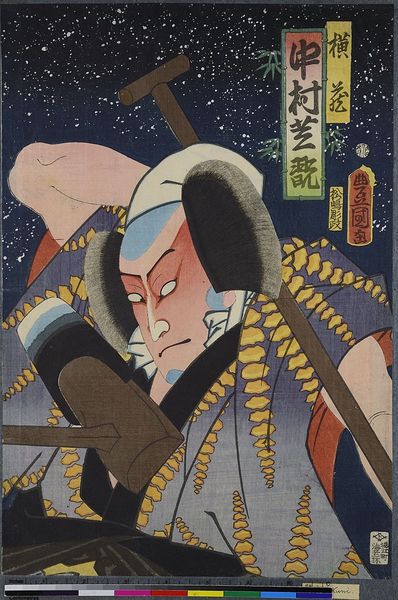
Titel: Der Schauspieler Nakamura Shikan IV als Yokozo
Künstler: Utagawa Kunisada
Standort: Hamburg
Institution: Museum für Kunst und Gewerbe Hamburg
Schlagwörter: blau, gemälde, himmel, mann, gelb, licht, nacht, rot, fest, theater, seide, holzschnitt, japan, schrift, schriftzeichen, asien, druckgraphik, sterne, druckgrafik, dämon, china, hammer, zeit, schauspieler, farbholzschnitt, geist, schauspielerin, nachtbild, kabuki, edo, sternbilder, scxhwarz, reproduktionen, fesicht, druckerzeugnisse, theateraufführung, ukiyo